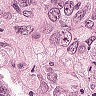
Metastatic tissue present: yes